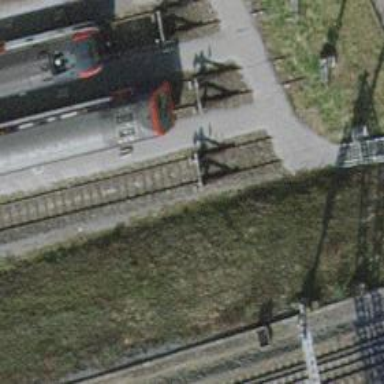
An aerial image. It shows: Railway buffer stop.